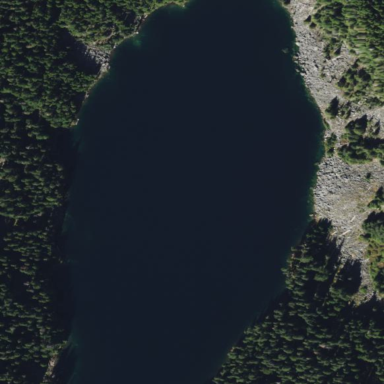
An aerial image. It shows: Lake with natural water.